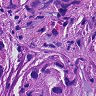
Metastatic tissue present: yes